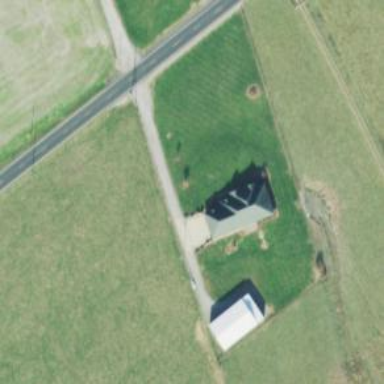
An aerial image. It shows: Driveway.